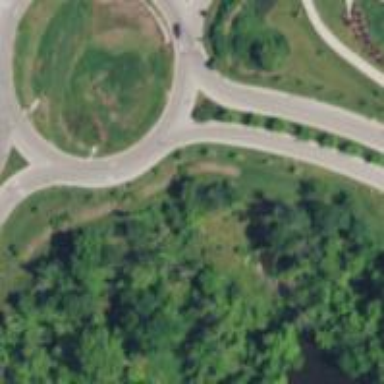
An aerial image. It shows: Tertiary road made of asphalt leading to roundabout junction.